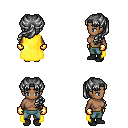
a pixel art fantasy rpg character, female body template, human, dark skin, yellow cape, teal pants, gray princess hairstyle, gold gloves, black shoes, four views (front, back, left, right), 2x2 character sprite sheet, small pixel art, hard edges, no anti-aliasing